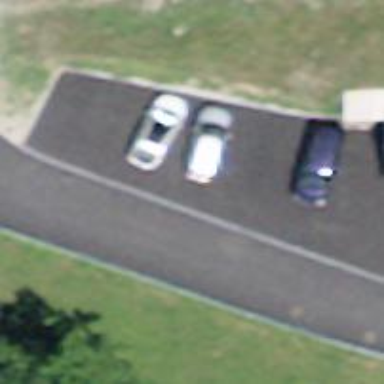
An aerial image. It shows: Street side parking area.